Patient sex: M
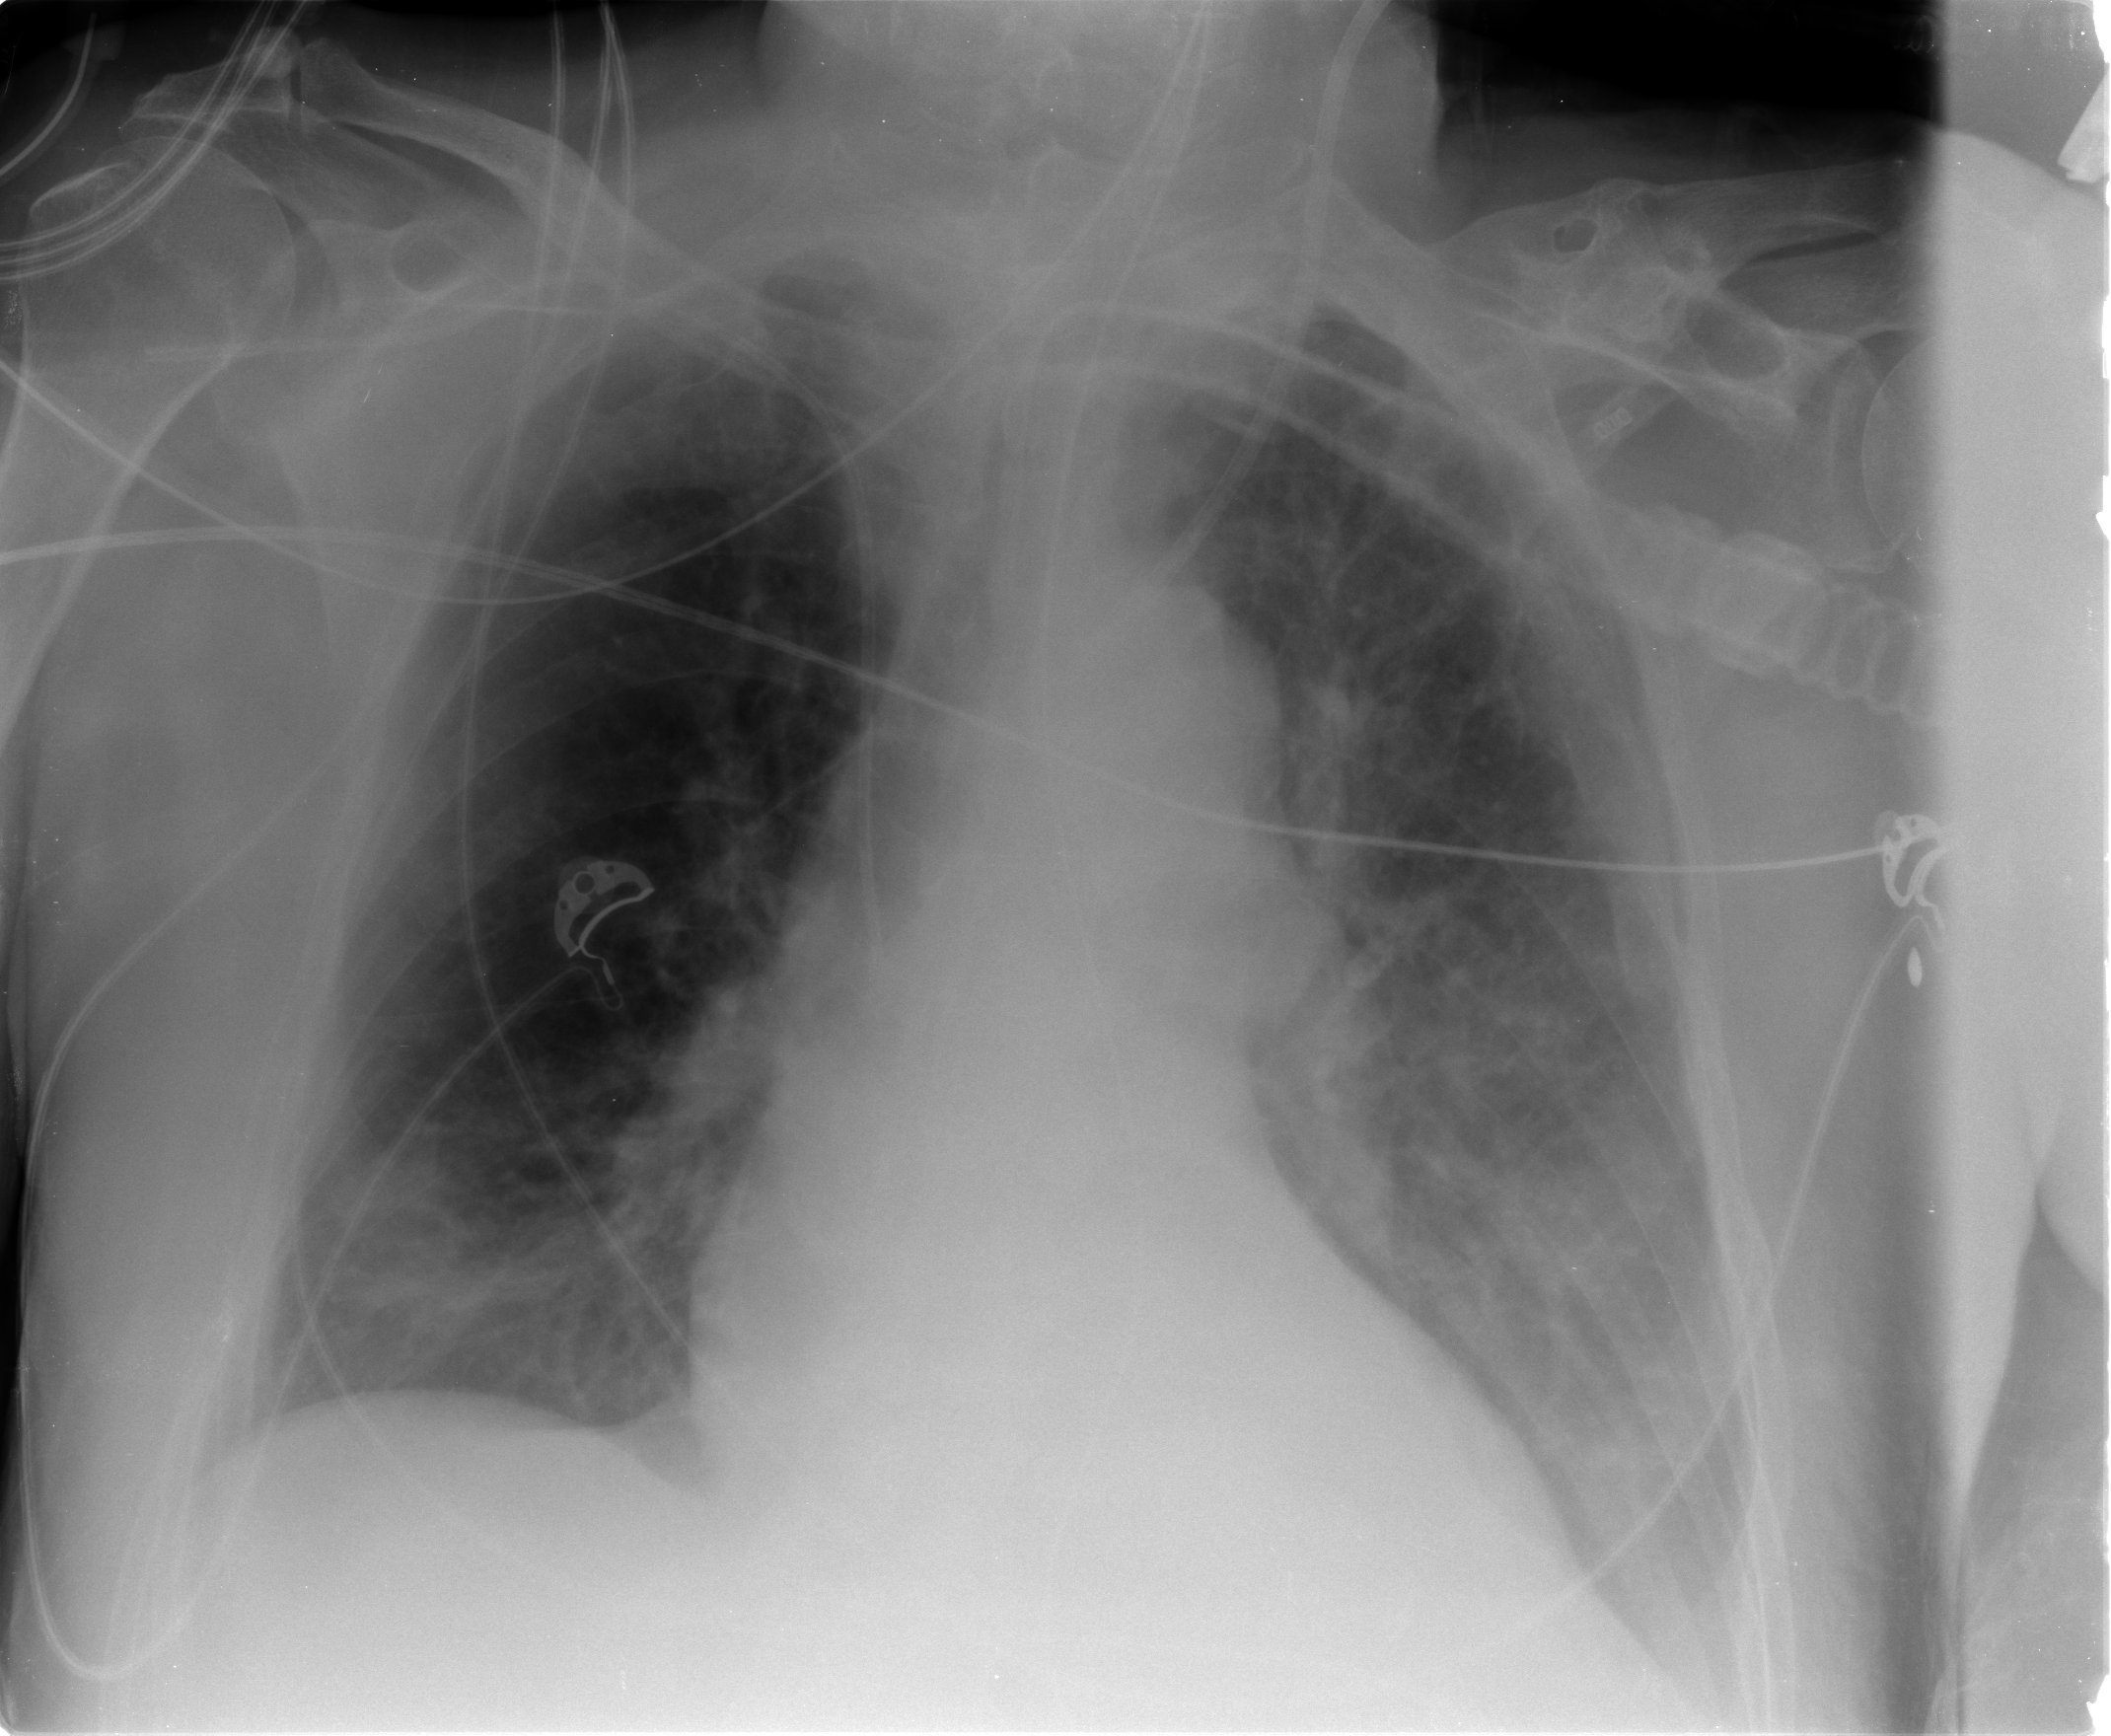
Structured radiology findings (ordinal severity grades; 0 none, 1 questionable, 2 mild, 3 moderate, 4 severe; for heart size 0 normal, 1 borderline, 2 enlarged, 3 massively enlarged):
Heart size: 2
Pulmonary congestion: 2
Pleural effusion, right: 0
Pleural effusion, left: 1
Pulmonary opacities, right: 0
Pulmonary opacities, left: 0
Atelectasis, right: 2
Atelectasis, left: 2